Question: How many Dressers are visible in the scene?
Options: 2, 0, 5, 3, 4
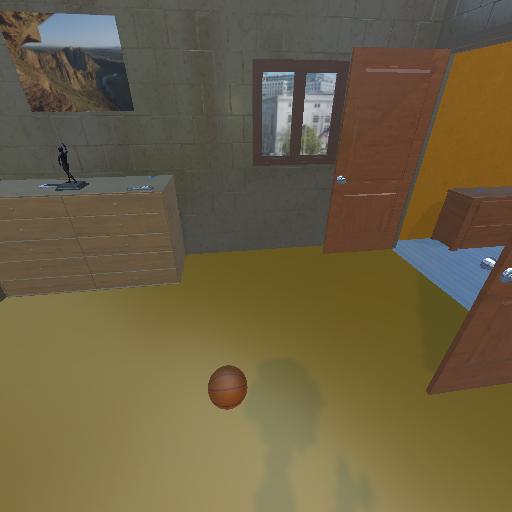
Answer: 2